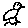
Label: bird